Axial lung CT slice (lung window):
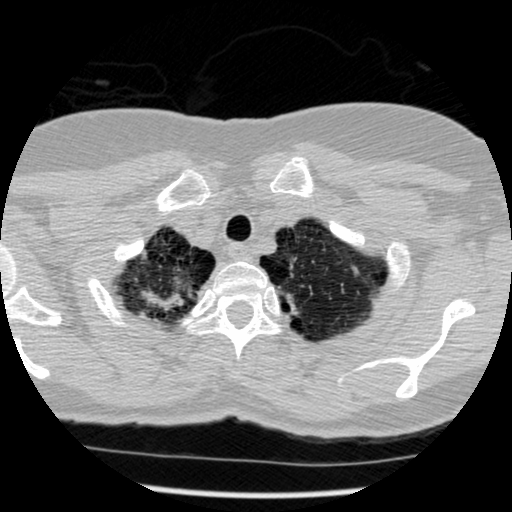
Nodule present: no